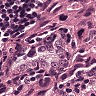
Metastatic tissue present: yes